Aerial crown-view tile of a tropical tree (Barro Colorado Island, Panama), acquired 20240716:
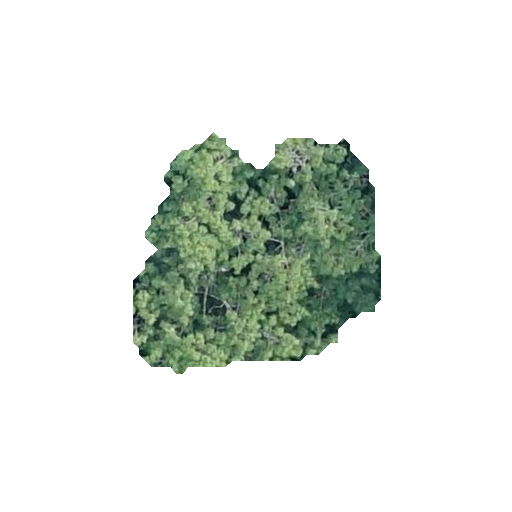
Species: Sterculia apetala
GBIF accepted scientific name: Sterculia apetala
Crown area: 71.803 m²